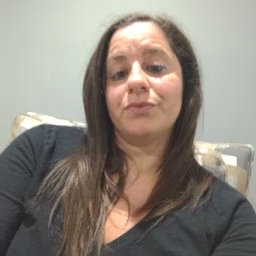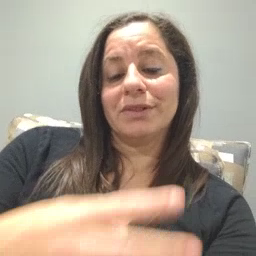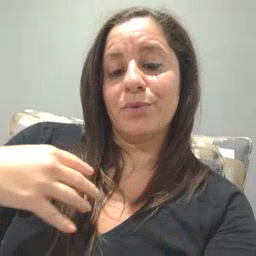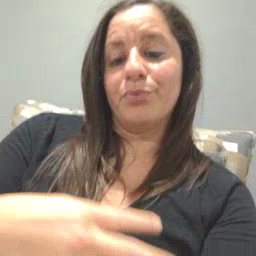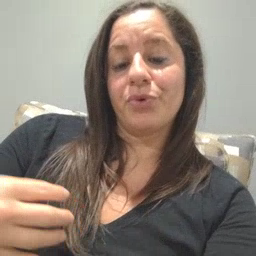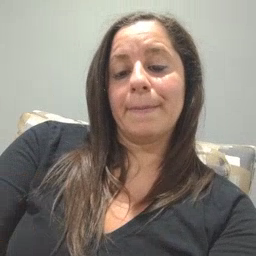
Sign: zebra